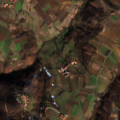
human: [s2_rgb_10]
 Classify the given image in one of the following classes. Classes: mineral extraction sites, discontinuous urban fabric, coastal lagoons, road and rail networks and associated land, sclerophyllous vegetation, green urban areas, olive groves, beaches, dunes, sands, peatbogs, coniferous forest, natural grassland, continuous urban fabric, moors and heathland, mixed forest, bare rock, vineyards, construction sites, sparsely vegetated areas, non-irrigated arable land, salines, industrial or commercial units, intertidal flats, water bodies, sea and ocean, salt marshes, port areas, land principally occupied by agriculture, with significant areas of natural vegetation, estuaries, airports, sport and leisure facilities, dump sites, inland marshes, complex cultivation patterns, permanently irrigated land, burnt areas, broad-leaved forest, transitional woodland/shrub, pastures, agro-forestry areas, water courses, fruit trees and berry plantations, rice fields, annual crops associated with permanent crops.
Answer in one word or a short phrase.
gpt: non-irrigated arable land, complex cultivation patterns, land principally occupied by agriculture, with significant areas of natural vegetation, broad-leaved forest